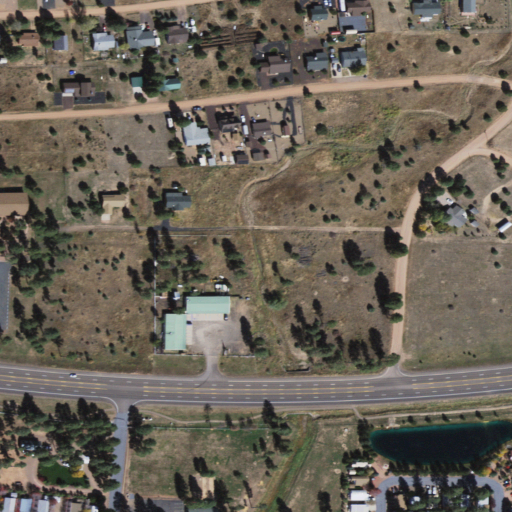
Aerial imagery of valley in Arizona named Ross Draw containing shrub, open development, evergreen forest, low intensity development, medium intensity development, and high intensity development